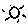
Label: sun